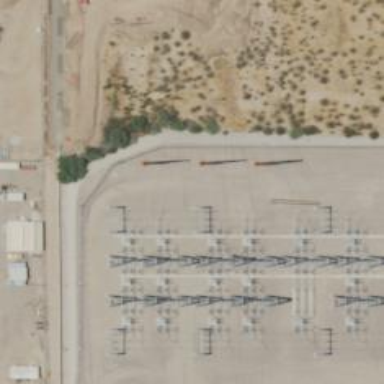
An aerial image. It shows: Switch for power supply.